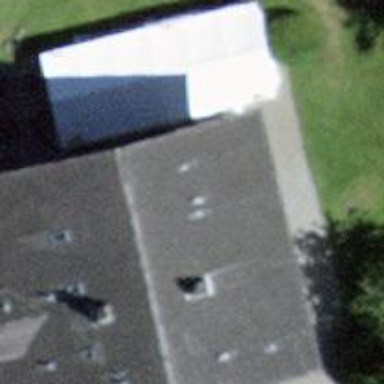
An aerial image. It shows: Hostel which can be classified as guest house per the tags provided.